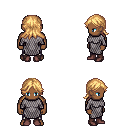
a pixel art fantasy rpg character, male body template, human, dark skin, chain mail, metal pants, light blonde loose hair, maroon shoes, four views (front, back, left, right), 2x2 character sprite sheet, small pixel art, hard edges, no anti-aliasing